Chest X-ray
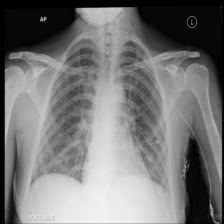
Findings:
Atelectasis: negative
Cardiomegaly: negative
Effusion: negative
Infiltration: negative
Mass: negative
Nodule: negative
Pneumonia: negative
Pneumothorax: negative
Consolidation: negative
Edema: negative
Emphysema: negative
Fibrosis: negative
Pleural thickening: negative
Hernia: negative